Question: I want to make an interface inside my window similar to what shown in the picture.
I have used mouseover triggers to achieve the certain functionality after making the images into controls. But it didn't work. I am developing a Desktop application. Tried couple of answers here but no luck for me.
Any theoretical guideline to achieve this UI? What if I just want to use mouseover triggers? Is it possible?
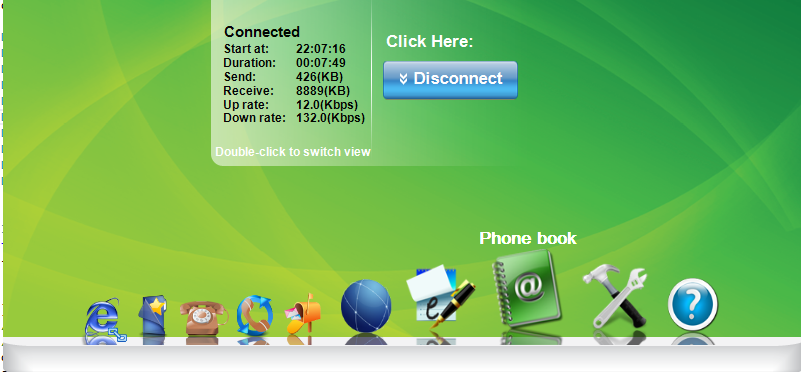
Answer: It could be done with a mouseenter trigger if you do something like this
'''
<Image Name="image1" Source="myimg.png" Height="100"/>
<Image Name="image2" Source="myim2.png" Height="100"/>
<Image Name="image3" Source="myimg3.png" Height="100" MouseOver="do_This"/>
<Image Name="image4" Source="myimg4.png" Height="100"/>
<Image Name="image5" Source="myimg.png" Height="100"/>
'''
Then in your code behind
'''
void do_This()
{
this.image3.Height = 150;
this.image1.Height = 110;
this.image2.Height = 120;
this.image4.Height = 120;
this.image5.Height = 110;
}
'''
That's the basic idea you would just have to adjust for each image you mouse over, however keep in mind that you also have a mouseleave event that resets the images back to the original size.
You don't need to use vector images for this solution but make sure your image is larger than what you need since images will look better scaled down than scaled up.